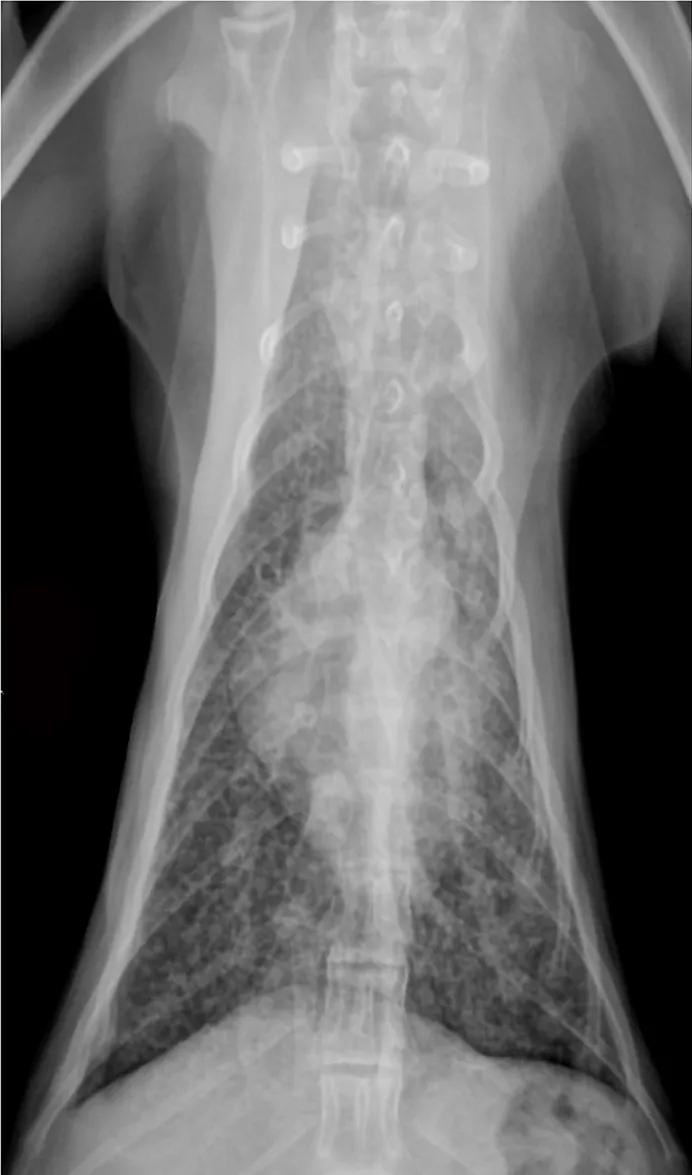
Ventrodorsal.
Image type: radiology (x_ray)